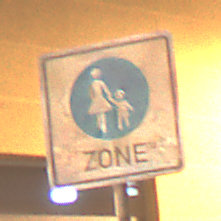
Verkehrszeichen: BeginnFussgaengerzone
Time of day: Night
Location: Outdoor (Urban)
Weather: Clear
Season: NotSpecified
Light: Artificial